四年级 · 组合几何学
如图中等腰梯形的高可能是（）。

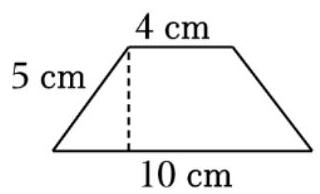
A. $4 \mathrm{~cm}$
B. $5 \mathrm{~cm}$
C. $6 \mathrm{~cm}$
D. $7 \mathrm{~cm}$
答案: A
解析: 答案:A

【分析】图中等腰梯形的两条腰相等, 长 $5 \mathrm{~cm}$ 。这个等腰梯形的高小于腰的长度, 据此逐项分析解答。

【详解】A. $4 \mathrm{~cm}<5 \mathrm{~cm}$ ，符合题意；

B. $5 \mathrm{~cm}=5 \mathrm{~cm}$, 不符合题意;

C. $6 \mathrm{~cm}>5 \mathrm{~cm}$, 不符合题意;

D. $7 \mathrm{~cm}>5 \mathrm{~cm}$, 不符合题意;

故答案为: A

【点睛】本题考查等腰梯形高的认识, 关键是明确梯形的高小于腰的长度。